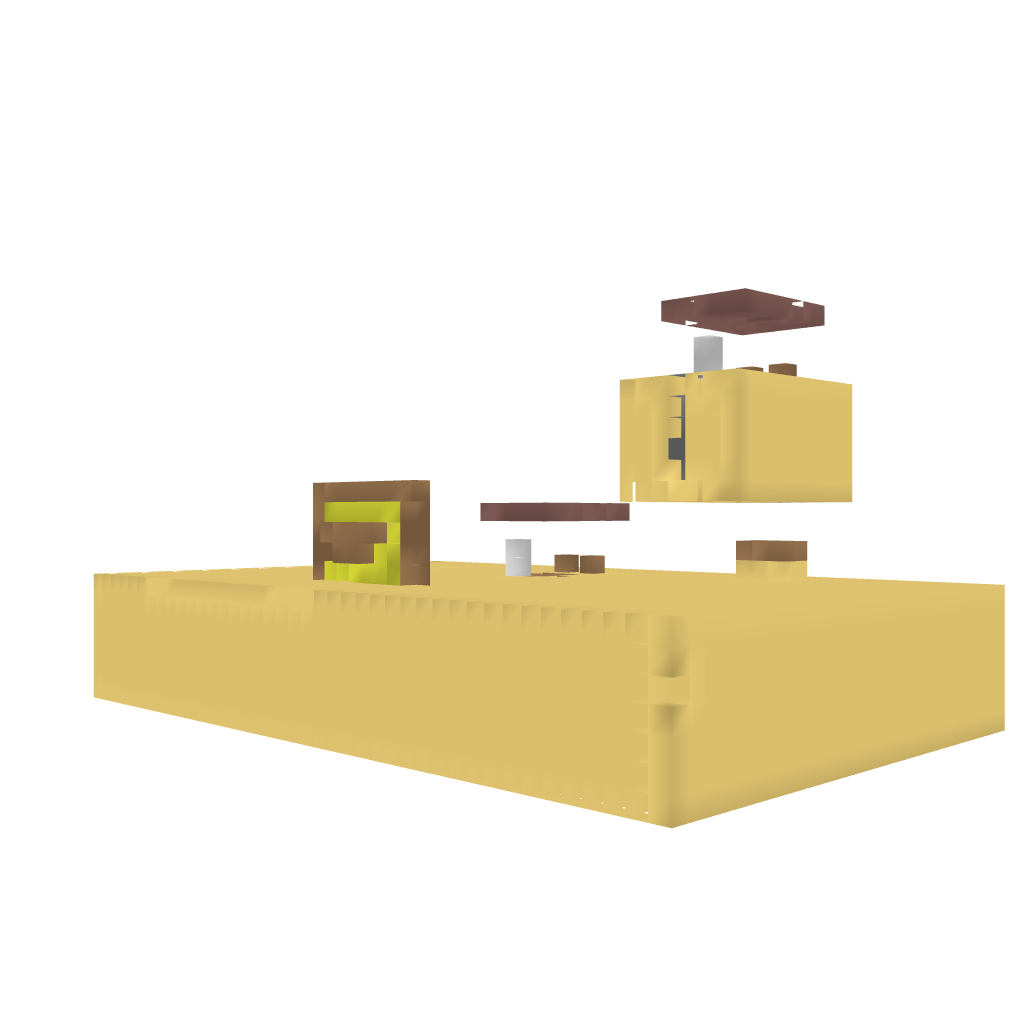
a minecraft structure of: Dustless trap bad low quality